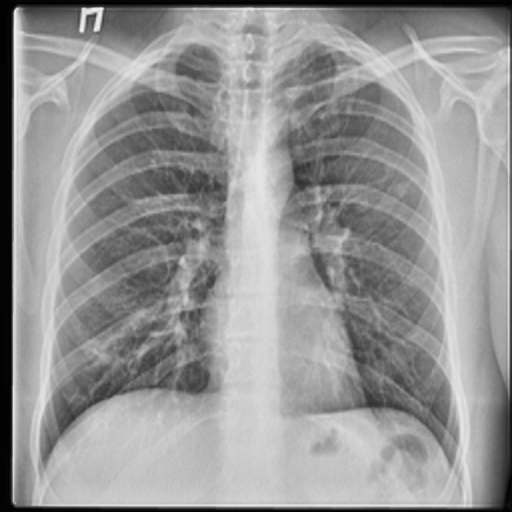
Finding: TUBERCULOSIS